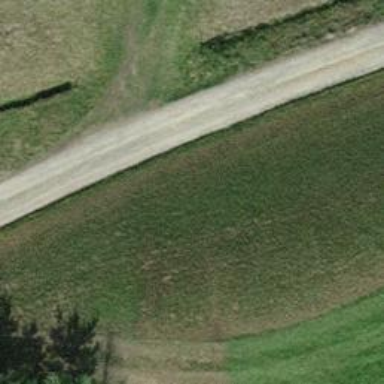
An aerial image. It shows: Track with grade2 tracktype.